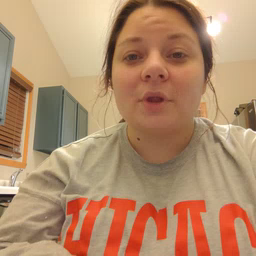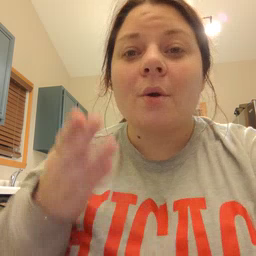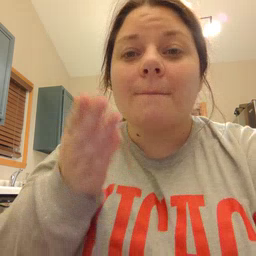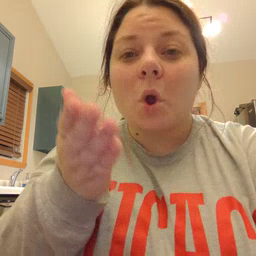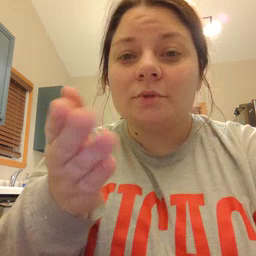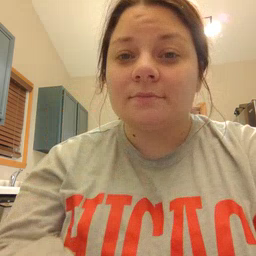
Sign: boat